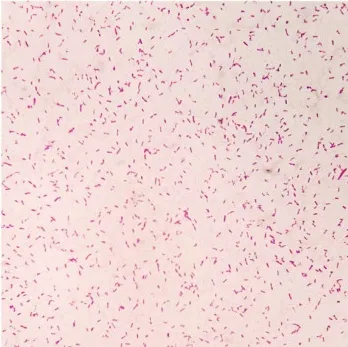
Colony characteristics of isolations from appendiceal purulent fluid. (C) The Gram-stained morphology of P. Citronellolis (2000X).
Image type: pathology (h&e)